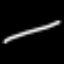
Label: line